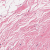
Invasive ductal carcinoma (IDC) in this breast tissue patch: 0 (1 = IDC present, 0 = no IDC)